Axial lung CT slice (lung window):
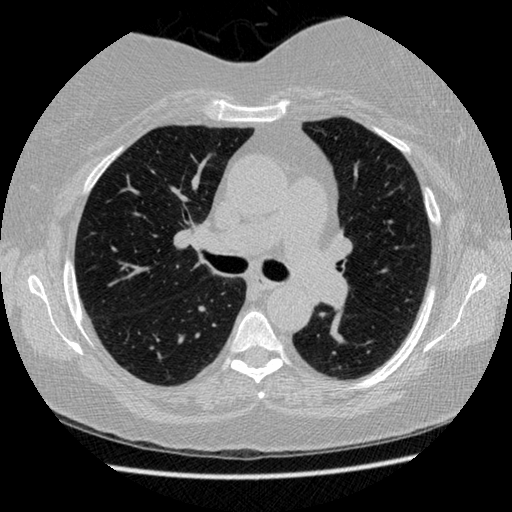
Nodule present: no